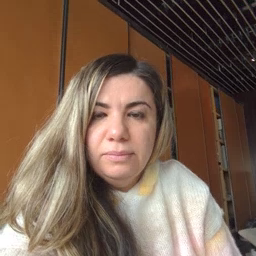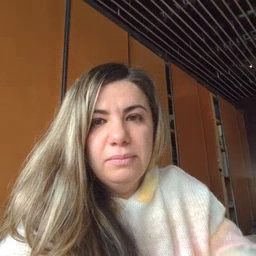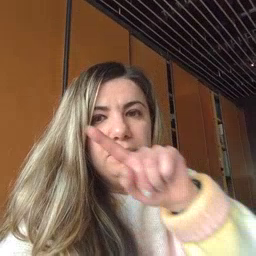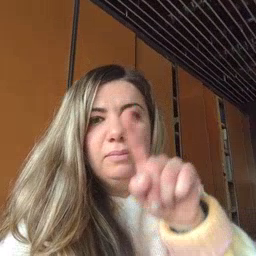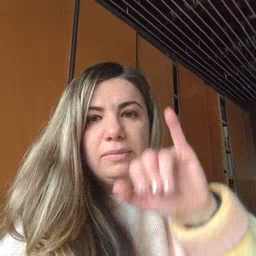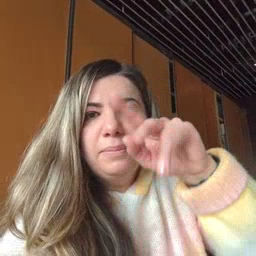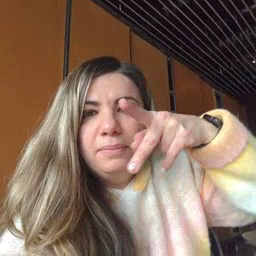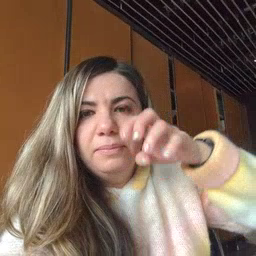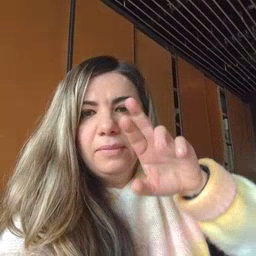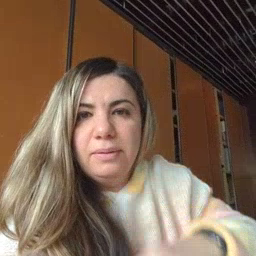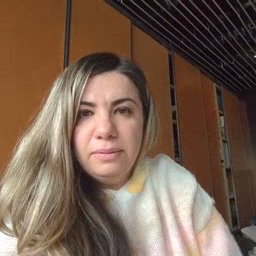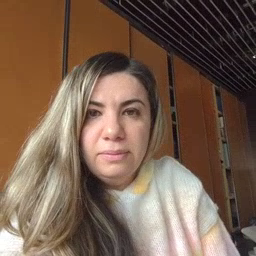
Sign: zipper